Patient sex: M
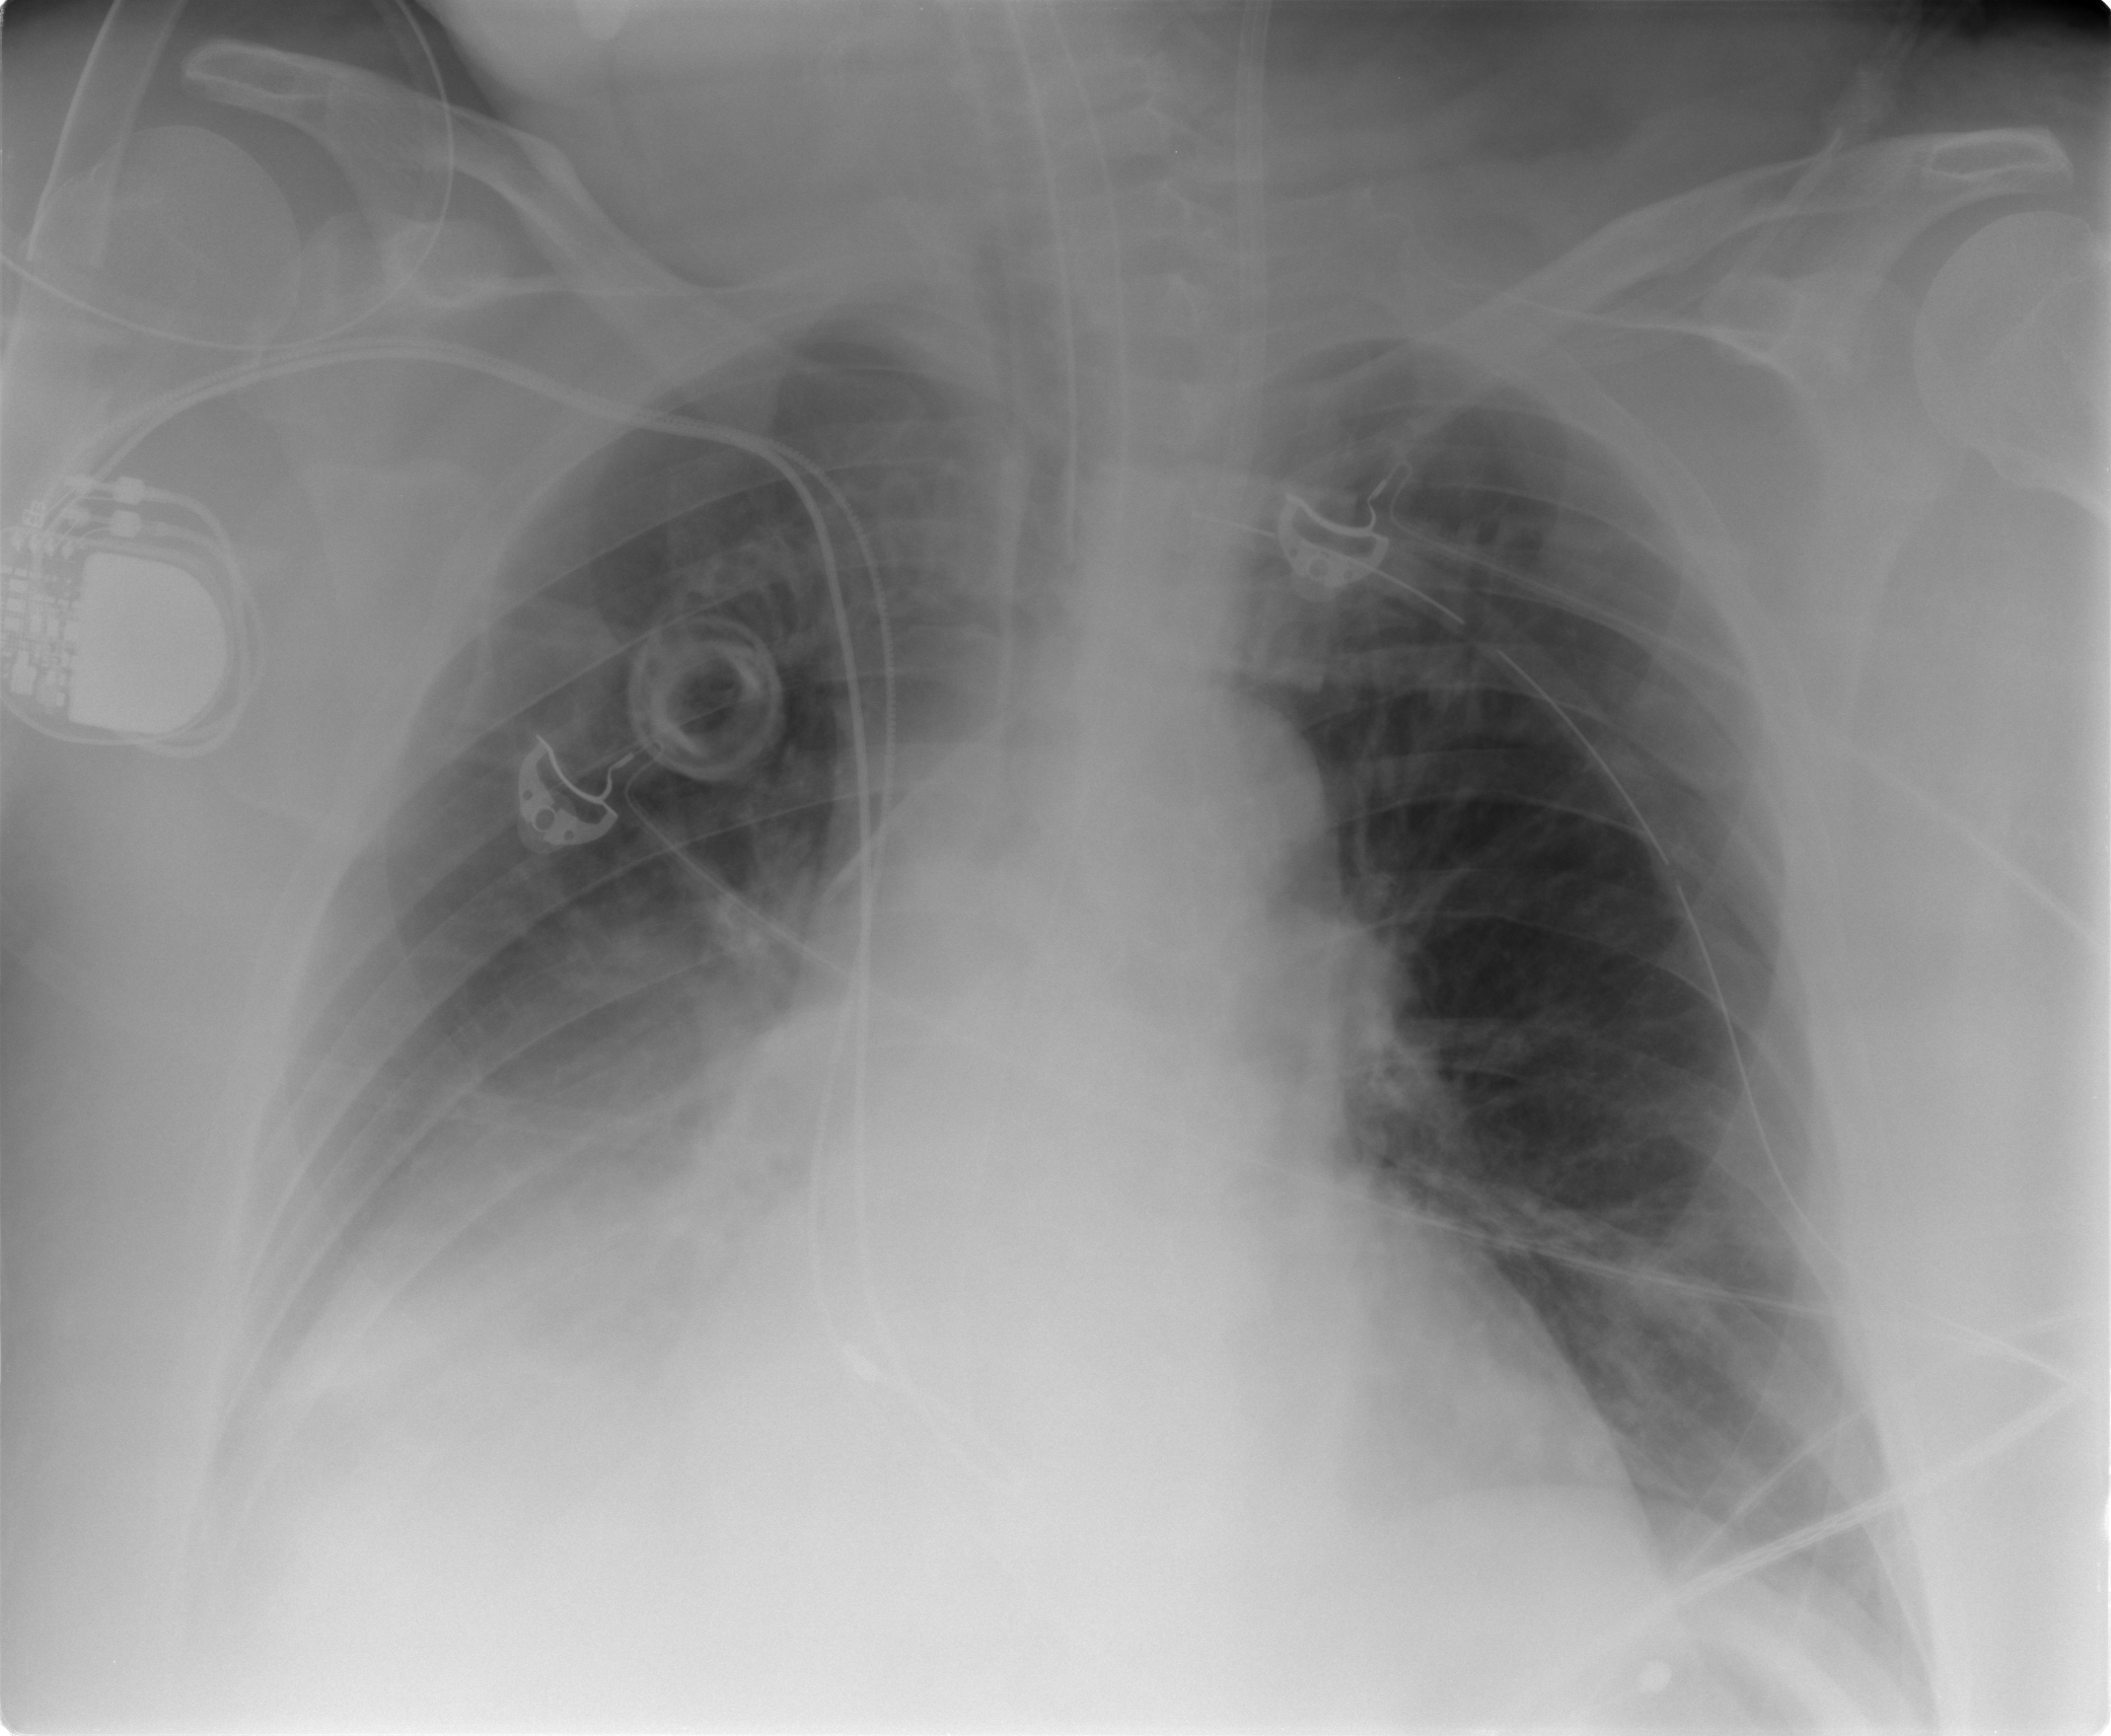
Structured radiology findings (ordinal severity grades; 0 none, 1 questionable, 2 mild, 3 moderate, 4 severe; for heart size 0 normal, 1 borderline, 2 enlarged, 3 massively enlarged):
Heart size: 2
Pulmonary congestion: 2
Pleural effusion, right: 3
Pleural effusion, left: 0
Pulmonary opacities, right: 1
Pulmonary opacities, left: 0
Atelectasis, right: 2
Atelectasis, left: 2